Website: home-depot
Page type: review-order
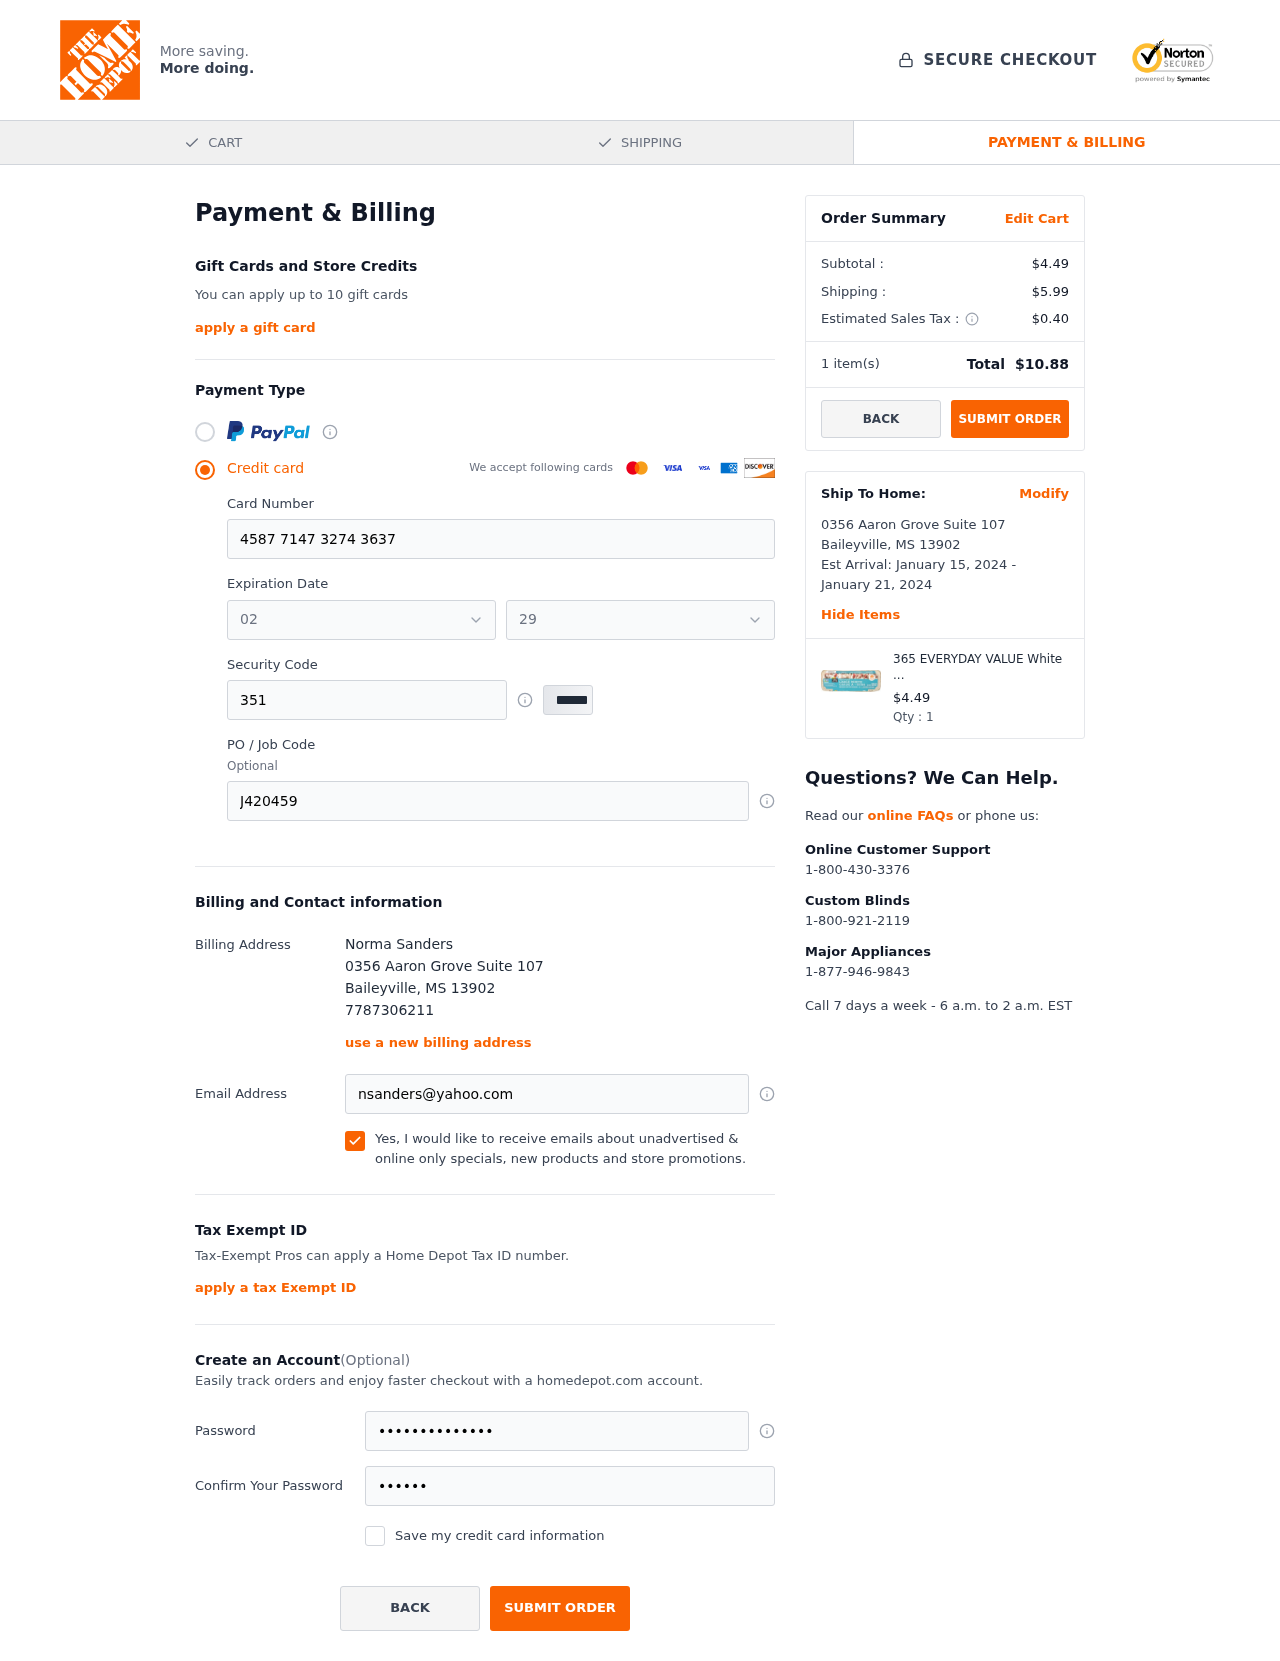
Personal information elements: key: PII_CARD_EXPIRY_MONTH
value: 02
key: PII_CARD_EXPIRY_YEAR
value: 29
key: PII_CITY
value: Baileyville
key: PII_FULLNAME
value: Norma Sanders
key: PII_PHONE
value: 7787306211
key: PII_POSTCODE
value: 13902
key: PII_STATE_ABBR
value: MS
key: PII_STREET
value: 0356 Aaron Grove Suite 107
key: PII_CARD_NUMBER
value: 4587 7147 3274 3637
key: PII_CARD_CVV
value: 351
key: PII_JOB_CODE
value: J420459
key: PII_EMAIL
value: nsanders@yahoo.com
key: PII_POSTCODE_FULL
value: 13902
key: PII_POSTCODE_NUMERIC
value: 13902
Product elements: key: PRODUCT1_NAME
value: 365 EVERYDAY VALUE White Large Grade A Eggs, 12 CT
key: PRODUCT1_PRICE
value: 4.49
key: PRODUCT1_QUANTITY
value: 1
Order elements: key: ORDER_SUBTOTAL
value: $4.49
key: ORDER_SHIPPING_COST
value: $5.99
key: ORDER_TAX
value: $0.40
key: ORDER_NUM_ITEMS
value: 1
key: ORDER_TOTAL
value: $10.88
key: ORDER_SHIPPING_DATE
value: January 15, 2024
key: ORDER_DELIVERY_DATE
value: January 21, 2024